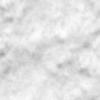
Label: no_change